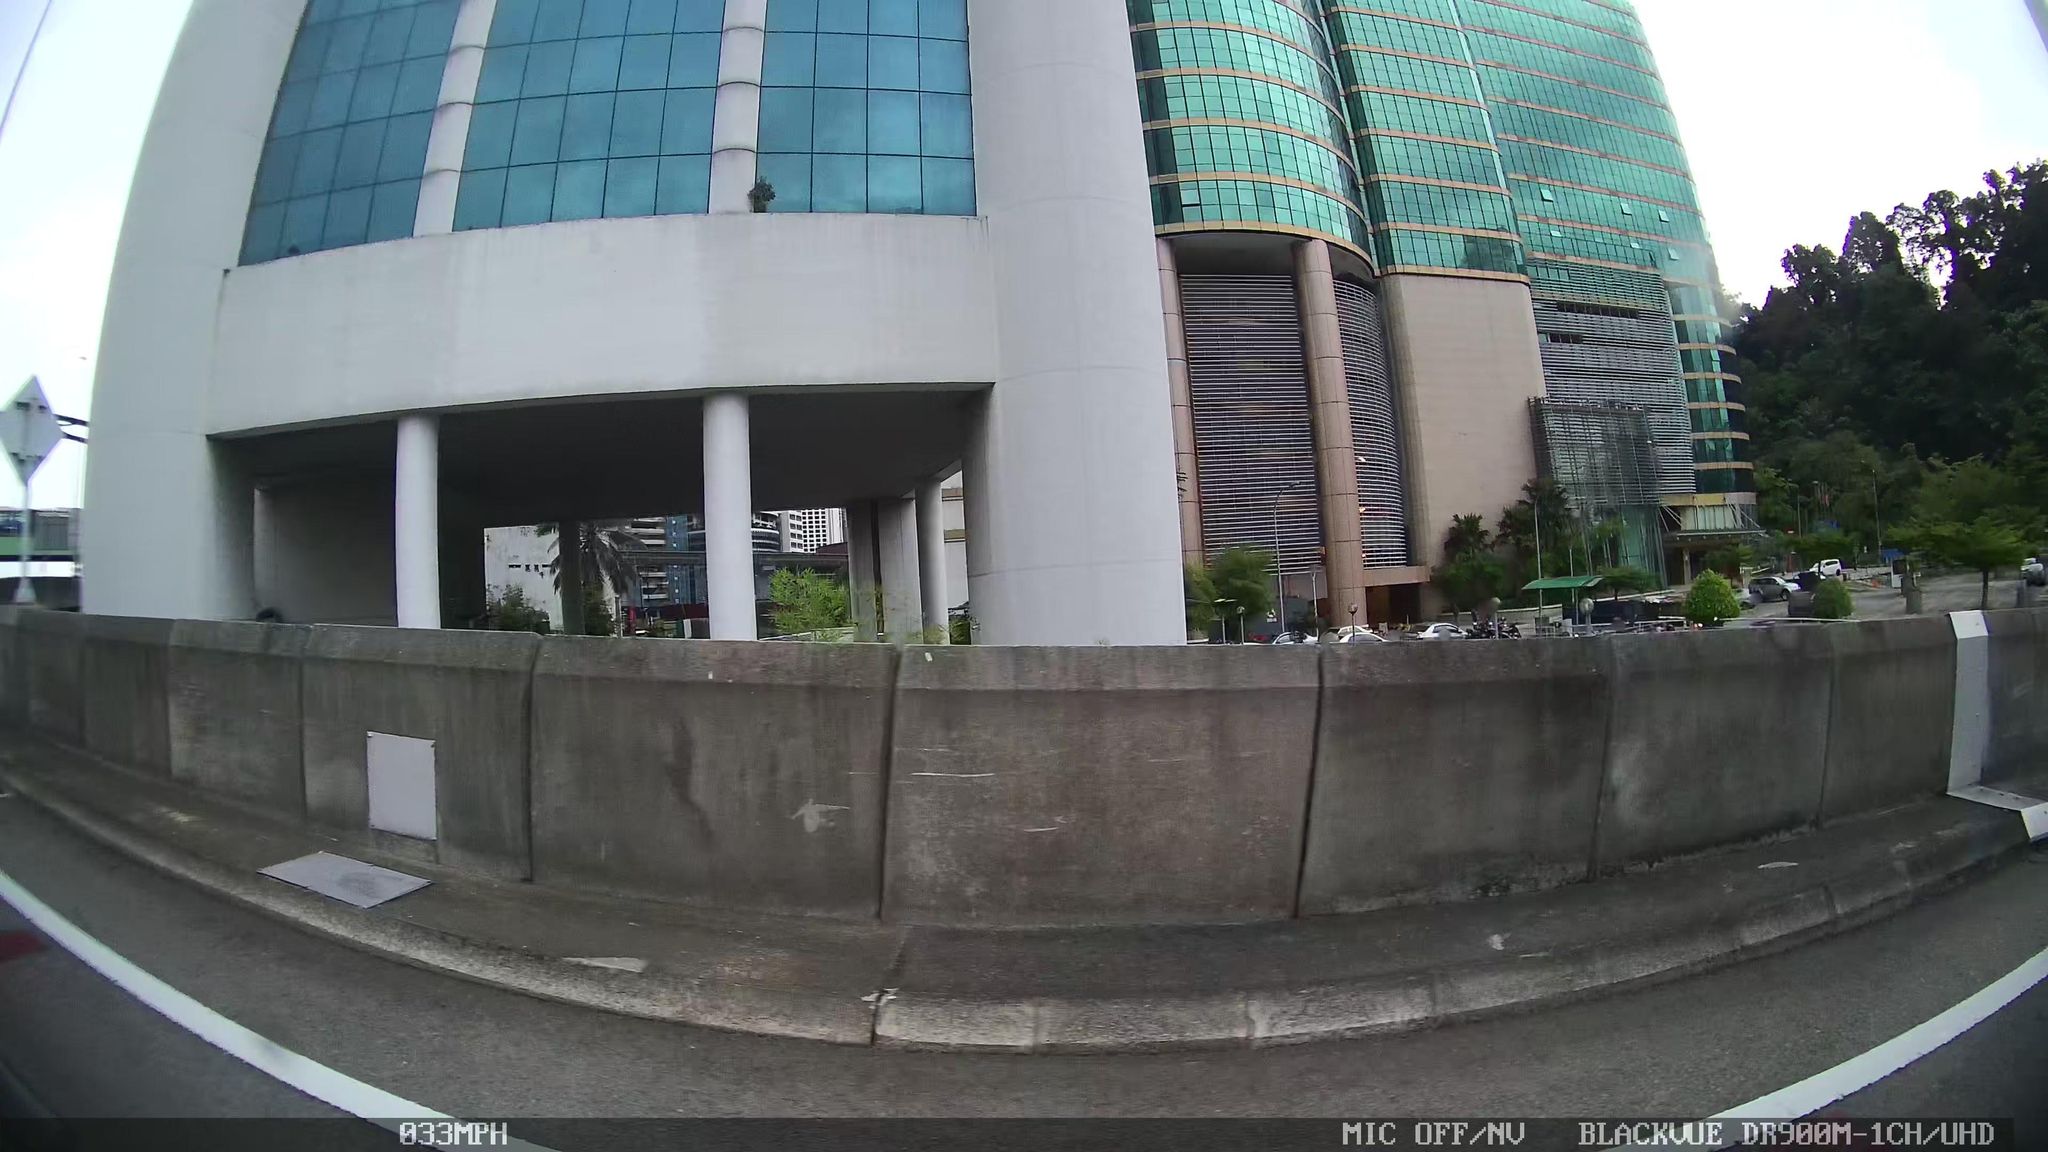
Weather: clear
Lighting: day
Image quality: good
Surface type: driving surface
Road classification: motorway_link, motorway
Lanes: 2
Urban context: urban centre
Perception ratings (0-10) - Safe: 4.94, Lively: 5.32, Beautiful: 1.86, Boring: 3.53, Depressing: 5.04, Wealthy: 3.72